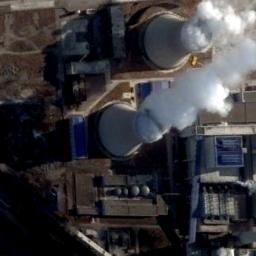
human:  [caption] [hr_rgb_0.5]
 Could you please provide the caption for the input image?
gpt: There are four thermal power stations in the picture, divided into two groups .

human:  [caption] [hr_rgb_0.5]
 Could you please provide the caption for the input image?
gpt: The thermal power station is next to some buildings with white mist above .

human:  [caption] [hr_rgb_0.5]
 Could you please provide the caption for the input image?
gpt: Many buildings of different shapes and sizes are beside the thermal power station .

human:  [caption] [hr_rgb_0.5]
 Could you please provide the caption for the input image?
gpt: There are plant and machinery in the thermal power station, and two cooling towers are steaming .

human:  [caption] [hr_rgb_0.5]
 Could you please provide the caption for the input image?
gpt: There are some buildings and two chimneys on the thermal power station .